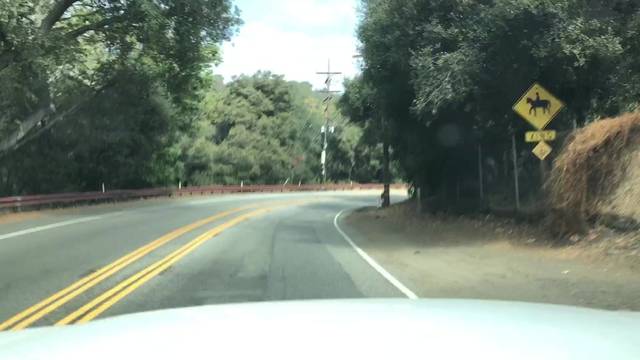
Region: United States
Coordinates: 34.093, -118.602